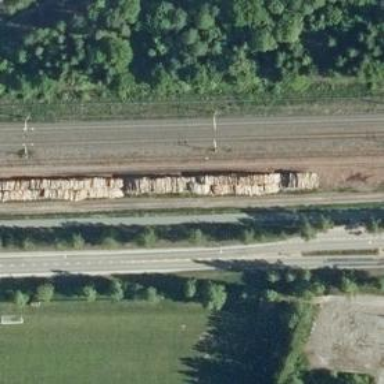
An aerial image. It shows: Railway yard.